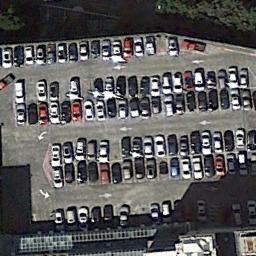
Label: parking_lot